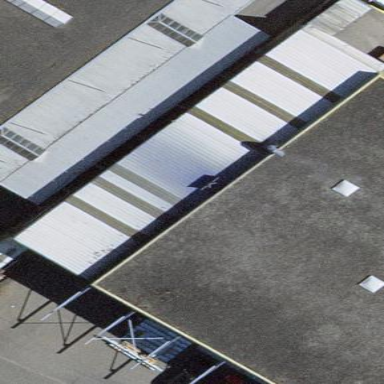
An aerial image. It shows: View of roof of building.